Question: The following mysql query for getting total sales of each item purchased by user id 31 in 2014.
---
'''
SELECT
op.products_name,
ROUND(SUM( IF(MONTH(o.date_purchased) = 1, op.final_price * op.products_quantity,0)), 2) AS january,
ROUND(SUM( IF(MONTH(o.date_purchased) = 2, op.final_price * op.products_quantity,0)), 2) AS febraury,
ROUND(SUM( IF(MONTH(o.date_purchased) = 3, op.final_price * op.products_quantity,0)), 2) AS march,
ROUND(SUM( IF(MONTH(o.date_purchased) = 4, op.final_price * op.products_quantity,0)), 2) AS april,
ROUND(SUM( IF(MONTH(o.date_purchased) = 5, op.final_price * op.products_quantity,0)), 2) AS may,
ROUND(SUM( IF(MONTH(o.date_purchased) = 6, op.final_price * op.products_quantity,0)), 2) AS june,
ROUND(SUM( IF(MONTH(o.date_purchased) = 7, op.final_price * op.products_quantity,0)), 2) AS july,
ROUND(SUM( IF(MONTH(o.date_purchased) = 8, op.final_price * op.products_quantity,0)), 2) AS august,
ROUND(SUM( IF(MONTH(o.date_purchased) = 9, op.final_price * op.products_quantity,0)), 2) AS september,
ROUND(SUM( IF(MONTH(o.date_purchased) = 10, op.final_price * op.products_quantity,0)), 2) AS october,
ROUND(SUM( IF(MONTH(o.date_purchased) = 11, op.final_price * op.products_quantity,0)), 2) AS november,
ROUND(SUM( IF(MONTH(o.date_purchased) = 12, op.final_price * op.products_quantity,0)), 2) AS december
FROM orders_products op
LEFT JOIN orders o ON op.orders_id = o.orders_id
WHERE customers_id = 31
AND YEAR(o.date_purchased) = 2014
GROUP BY op.products_id
ORDER BY op.products_name
'''
---
And there are only 2 tables to be used.
orders_products : orders_id, products_id, products_name...
orders : orders_id, customers_id, date_purchased
I thought left joining two tables would give me full of NULLs for unpurchased items... but it gives me only the rows of purchased items. How can I calculate the each total sales of all the purchased / unpurchased items?
## *update

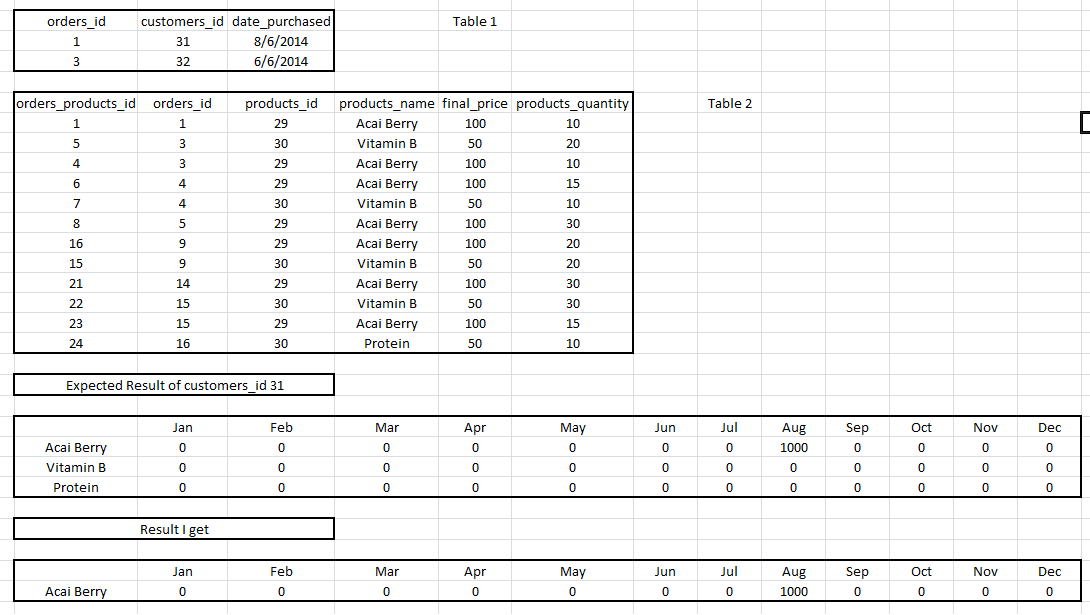
Answer: First of all you should use 'LEFT OUTER JOIN'. Your 'WHERE' clause is reducing your result. You should remove it your 'WHERE' clause at all or add something like this:
'''
SELECT
op.products_name,
ROUND(SUM( IF(MONTH(o.date_purchased) = 1, op.final_price * op.products_quantity,0)), 2) AS january,
ROUND(SUM( IF(MONTH(o.date_purchased) = 2, op.final_price * op.products_quantity,0)), 2) AS febraury,
ROUND(SUM( IF(MONTH(o.date_purchased) = 3, op.final_price * op.products_quantity,0)), 2) AS march,
ROUND(SUM( IF(MONTH(o.date_purchased) = 4, op.final_price * op.products_quantity,0)), 2) AS april,
ROUND(SUM( IF(MONTH(o.date_purchased) = 5, op.final_price * op.products_quantity,0)), 2) AS may,
ROUND(SUM( IF(MONTH(o.date_purchased) = 6, op.final_price * op.products_quantity,0)), 2) AS june,
ROUND(SUM( IF(MONTH(o.date_purchased) = 7, op.final_price * op.products_quantity,0)), 2) AS july,
ROUND(SUM( IF(MONTH(o.date_purchased) = 8, op.final_price * op.products_quantity,0)), 2) AS august,
ROUND(SUM( IF(MONTH(o.date_purchased) = 9, op.final_price * op.products_quantity,0)), 2) AS september,
ROUND(SUM( IF(MONTH(o.date_purchased) = 10, op.final_price * op.products_quantity,0)), 2) AS october,
ROUND(SUM( IF(MONTH(o.date_purchased) = 11, op.final_price * op.products_quantity,0)), 2) AS november,
ROUND(SUM( IF(MONTH(o.date_purchased) = 12, op.final_price * op.products_quantity,0)), 2) AS december
FROM orders_products op
LEFT OUTER JOIN orders o ON op.orders_id = o.orders_id
WHERE (customers_id = 31
AND YEAR(o.date_purchased) = 2014)
OR o.date_purchased IS NULL
GROUP BY op.products_id
ORDER BY op.products_name
'''